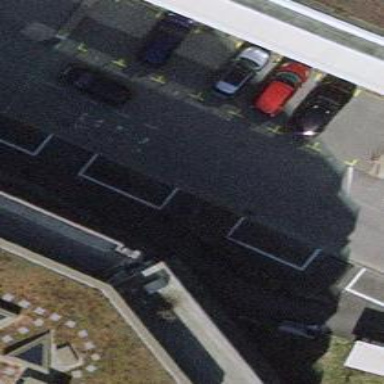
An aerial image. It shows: Asphalt sidewalk along the footway.